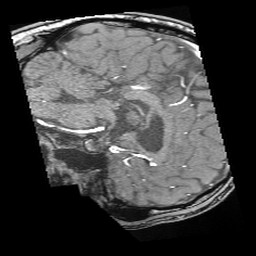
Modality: angio
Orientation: sagittal
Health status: ill
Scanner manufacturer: siemens
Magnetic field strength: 3 T
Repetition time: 0.022 s
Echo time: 0.0036 s